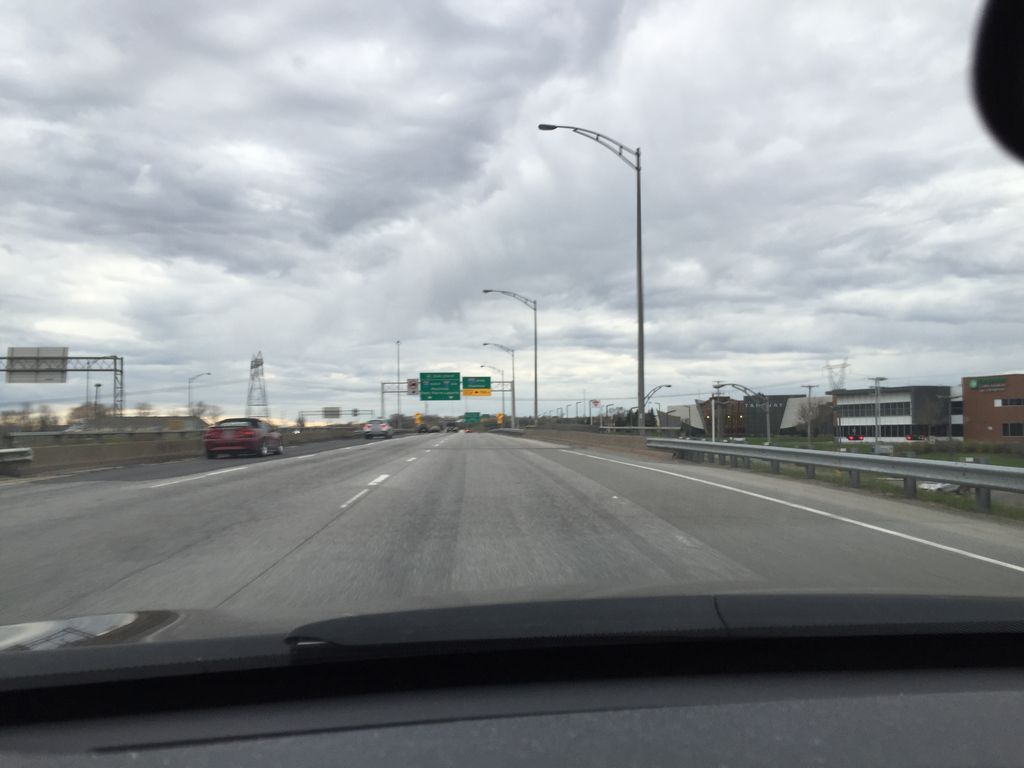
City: quebec_city